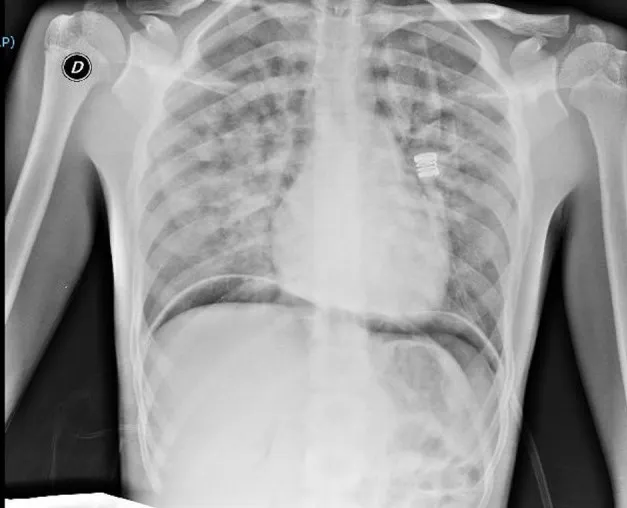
Chest x-ray at clinical onset of symptoms, consistent with diffuse alveolar hemorrhage (DAH). There can be observed infiltrative opacification pattern mainly seen in the mid zones with apical sparing suggestive for impaired pulmonary microcirculation. There can be noticed areas of subdiaphragmatic air due to laparoscopy.
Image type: radiology (x_ray)